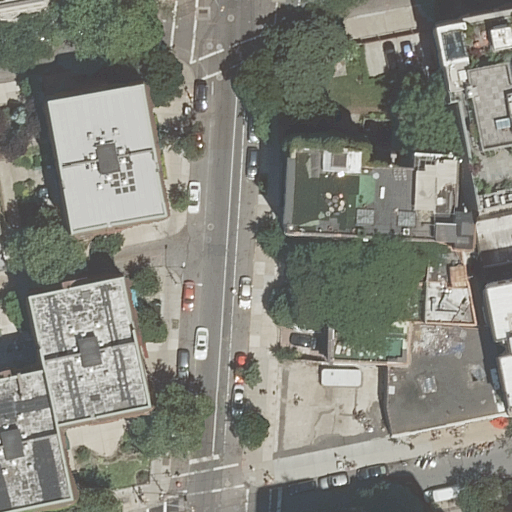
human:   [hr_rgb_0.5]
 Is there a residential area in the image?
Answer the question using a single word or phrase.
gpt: yes

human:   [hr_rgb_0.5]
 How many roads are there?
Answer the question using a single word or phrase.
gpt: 4

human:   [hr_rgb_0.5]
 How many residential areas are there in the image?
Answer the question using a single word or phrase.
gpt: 1

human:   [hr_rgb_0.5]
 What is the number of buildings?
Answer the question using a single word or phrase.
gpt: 13

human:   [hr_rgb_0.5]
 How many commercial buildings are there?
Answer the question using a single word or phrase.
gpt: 0

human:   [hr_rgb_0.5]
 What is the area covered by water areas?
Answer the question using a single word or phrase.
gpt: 0m2

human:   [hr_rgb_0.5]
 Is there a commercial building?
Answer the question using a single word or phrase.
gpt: no

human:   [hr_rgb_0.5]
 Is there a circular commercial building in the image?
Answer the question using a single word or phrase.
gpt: no

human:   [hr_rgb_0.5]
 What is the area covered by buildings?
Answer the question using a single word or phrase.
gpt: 3153m2

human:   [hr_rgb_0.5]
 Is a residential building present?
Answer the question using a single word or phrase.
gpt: yes

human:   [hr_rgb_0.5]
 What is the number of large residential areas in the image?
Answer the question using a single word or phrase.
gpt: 1

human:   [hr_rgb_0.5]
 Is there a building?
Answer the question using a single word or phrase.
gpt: yes

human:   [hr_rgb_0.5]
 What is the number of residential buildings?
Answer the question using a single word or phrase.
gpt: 13

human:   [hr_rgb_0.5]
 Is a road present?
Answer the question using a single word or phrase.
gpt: yes

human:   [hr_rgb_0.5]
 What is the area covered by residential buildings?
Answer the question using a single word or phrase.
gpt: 3153m2

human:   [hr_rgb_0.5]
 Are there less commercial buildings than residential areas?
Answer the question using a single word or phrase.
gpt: yes

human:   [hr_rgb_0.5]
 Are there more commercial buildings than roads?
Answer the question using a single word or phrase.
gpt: no

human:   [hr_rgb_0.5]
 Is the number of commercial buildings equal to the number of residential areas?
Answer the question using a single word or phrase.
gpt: no

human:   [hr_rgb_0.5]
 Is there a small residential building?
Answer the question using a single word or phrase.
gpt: yes

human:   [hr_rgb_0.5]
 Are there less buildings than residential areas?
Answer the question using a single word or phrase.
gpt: no

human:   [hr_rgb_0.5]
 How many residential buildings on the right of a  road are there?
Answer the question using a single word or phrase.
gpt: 8

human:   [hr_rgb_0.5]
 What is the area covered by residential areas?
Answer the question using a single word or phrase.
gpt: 1382m2

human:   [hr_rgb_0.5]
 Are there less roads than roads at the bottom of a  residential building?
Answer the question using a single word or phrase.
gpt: no

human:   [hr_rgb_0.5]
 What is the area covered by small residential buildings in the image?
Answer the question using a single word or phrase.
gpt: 156m2

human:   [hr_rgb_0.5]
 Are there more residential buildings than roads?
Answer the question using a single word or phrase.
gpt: yes

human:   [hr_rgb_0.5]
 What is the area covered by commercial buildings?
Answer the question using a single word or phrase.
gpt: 0m2

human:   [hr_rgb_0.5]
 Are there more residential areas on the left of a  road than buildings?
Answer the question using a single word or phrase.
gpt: no

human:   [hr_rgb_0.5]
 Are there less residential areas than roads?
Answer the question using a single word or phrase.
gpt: yes

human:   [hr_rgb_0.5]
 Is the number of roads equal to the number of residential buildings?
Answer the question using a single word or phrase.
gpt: no

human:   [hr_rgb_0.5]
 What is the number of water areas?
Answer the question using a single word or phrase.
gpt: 0

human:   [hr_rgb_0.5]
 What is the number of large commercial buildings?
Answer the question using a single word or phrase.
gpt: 0

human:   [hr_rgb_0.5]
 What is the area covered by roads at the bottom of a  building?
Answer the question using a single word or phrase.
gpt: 0m2

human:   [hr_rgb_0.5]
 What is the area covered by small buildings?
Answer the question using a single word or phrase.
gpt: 156m2

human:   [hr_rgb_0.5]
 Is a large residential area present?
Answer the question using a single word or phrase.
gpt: yes

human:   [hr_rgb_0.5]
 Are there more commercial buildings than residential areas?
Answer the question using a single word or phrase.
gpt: no

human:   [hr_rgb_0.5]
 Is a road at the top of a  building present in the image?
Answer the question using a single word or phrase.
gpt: yes

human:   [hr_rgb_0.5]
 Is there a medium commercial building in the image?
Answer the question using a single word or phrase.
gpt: no

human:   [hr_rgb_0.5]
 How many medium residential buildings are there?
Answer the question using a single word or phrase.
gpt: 6

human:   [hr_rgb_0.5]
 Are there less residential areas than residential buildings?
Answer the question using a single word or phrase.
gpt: yes

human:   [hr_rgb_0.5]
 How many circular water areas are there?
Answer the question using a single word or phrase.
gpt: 0

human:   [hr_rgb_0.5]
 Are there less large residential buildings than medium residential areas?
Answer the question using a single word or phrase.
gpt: no

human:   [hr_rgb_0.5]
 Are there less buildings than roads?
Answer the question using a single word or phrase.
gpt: no

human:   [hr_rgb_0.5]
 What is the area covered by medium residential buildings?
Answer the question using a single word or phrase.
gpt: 1379m2

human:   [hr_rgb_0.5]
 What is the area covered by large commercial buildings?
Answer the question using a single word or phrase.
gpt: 0m2

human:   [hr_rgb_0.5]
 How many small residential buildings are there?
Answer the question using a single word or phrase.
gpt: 4

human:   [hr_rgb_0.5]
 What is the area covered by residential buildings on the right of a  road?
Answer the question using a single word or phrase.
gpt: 1902m2

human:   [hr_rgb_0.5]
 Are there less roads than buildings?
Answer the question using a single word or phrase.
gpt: yes

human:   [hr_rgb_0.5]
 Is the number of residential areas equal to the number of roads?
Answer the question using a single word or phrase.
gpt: no

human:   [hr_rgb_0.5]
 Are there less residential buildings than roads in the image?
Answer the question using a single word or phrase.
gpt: no

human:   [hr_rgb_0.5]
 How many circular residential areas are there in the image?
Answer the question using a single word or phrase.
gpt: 0

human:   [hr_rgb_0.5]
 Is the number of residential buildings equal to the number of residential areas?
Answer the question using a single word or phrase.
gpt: no

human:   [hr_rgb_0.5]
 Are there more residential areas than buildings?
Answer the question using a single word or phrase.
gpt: no

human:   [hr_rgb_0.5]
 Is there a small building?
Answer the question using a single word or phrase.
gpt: yes

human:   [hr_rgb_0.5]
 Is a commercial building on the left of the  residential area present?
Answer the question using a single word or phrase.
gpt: no

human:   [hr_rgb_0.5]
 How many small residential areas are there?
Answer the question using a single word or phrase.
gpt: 0

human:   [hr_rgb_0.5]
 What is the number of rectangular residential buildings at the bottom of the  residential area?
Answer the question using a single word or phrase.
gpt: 0

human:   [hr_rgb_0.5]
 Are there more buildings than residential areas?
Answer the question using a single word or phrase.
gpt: yes

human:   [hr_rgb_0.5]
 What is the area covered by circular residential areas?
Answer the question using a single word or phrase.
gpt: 0m2

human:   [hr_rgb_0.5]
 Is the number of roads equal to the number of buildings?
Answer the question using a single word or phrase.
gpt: no

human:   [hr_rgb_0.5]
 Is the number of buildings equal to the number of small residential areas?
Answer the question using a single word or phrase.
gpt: no

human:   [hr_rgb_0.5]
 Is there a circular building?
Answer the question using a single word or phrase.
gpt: no

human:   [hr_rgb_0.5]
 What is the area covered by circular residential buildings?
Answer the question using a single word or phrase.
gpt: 0m2

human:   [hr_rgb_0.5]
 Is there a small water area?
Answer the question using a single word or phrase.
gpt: no

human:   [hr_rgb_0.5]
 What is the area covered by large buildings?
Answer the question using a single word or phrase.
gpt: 1616m2